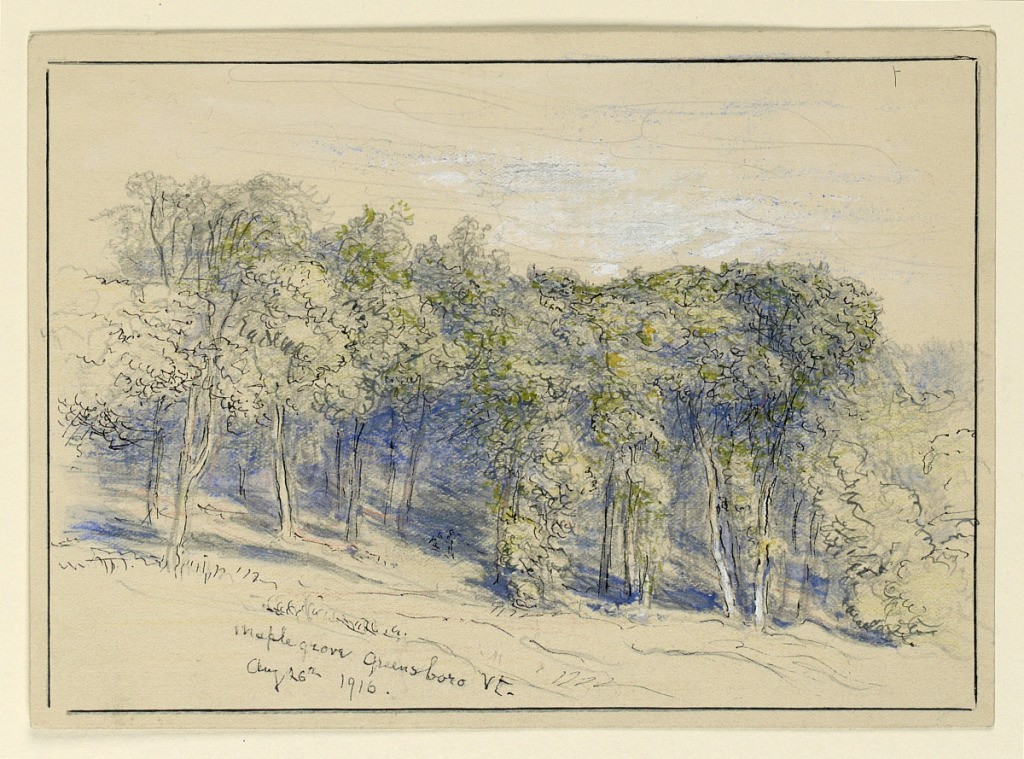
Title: Study of Maple Grove, Greensboro, Vermont
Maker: Samuel Colman, American, 1832–1920
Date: August 26, 1916
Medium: Pen and black ink, brush and gouache, graphite on paper
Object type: Drawing
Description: A grove standing at a hillside. Framing ink lines.